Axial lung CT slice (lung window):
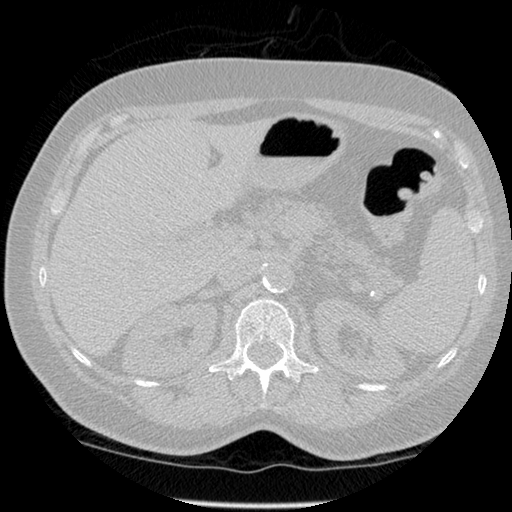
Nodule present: no